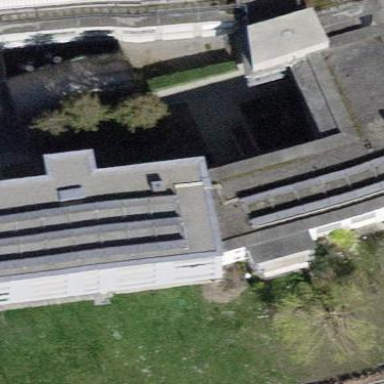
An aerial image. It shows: Building with flat roof.